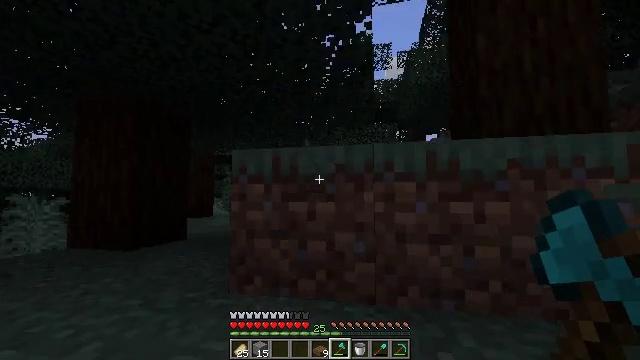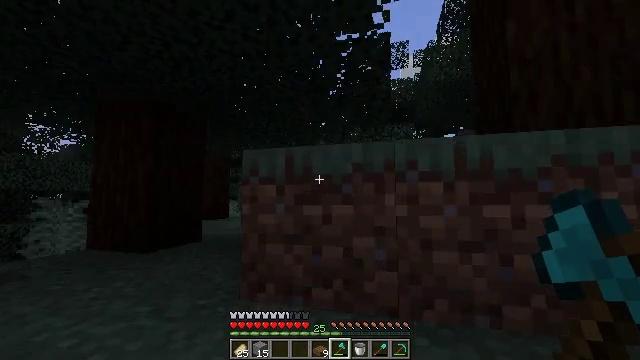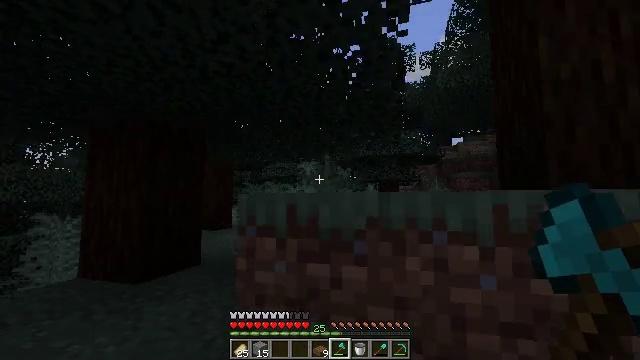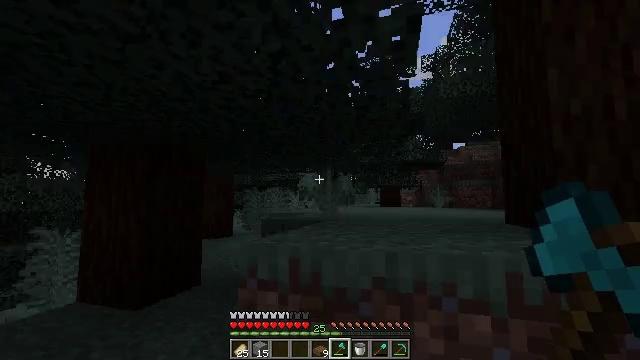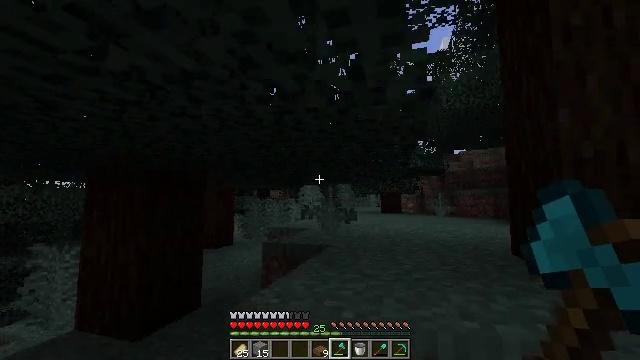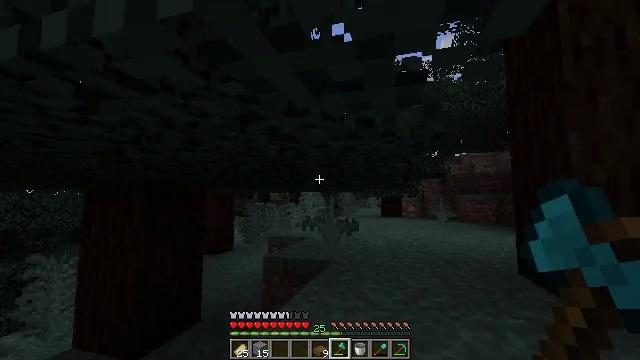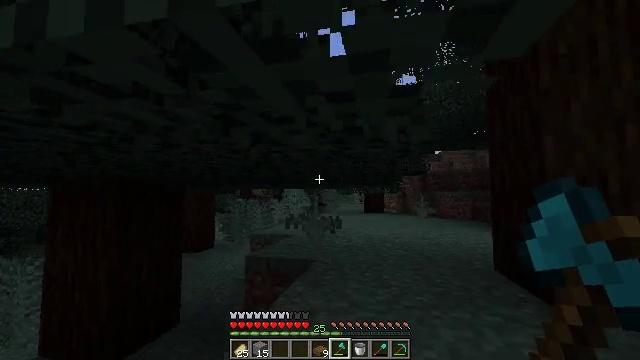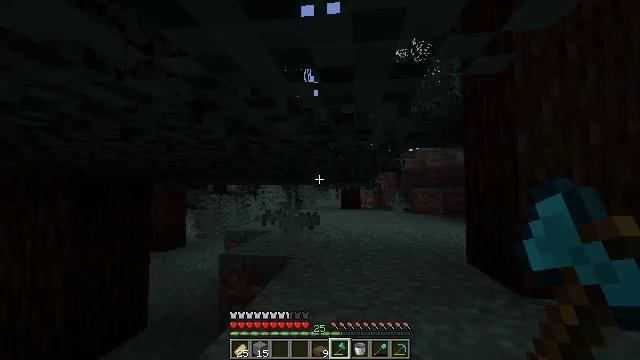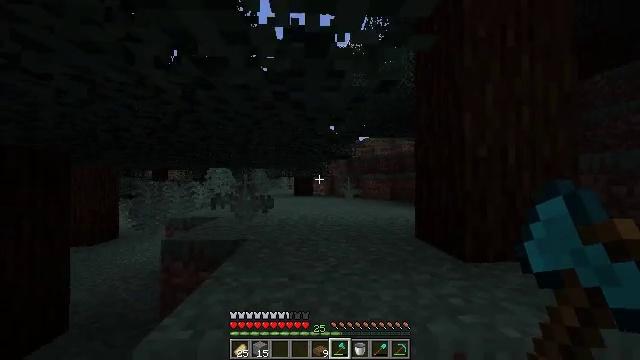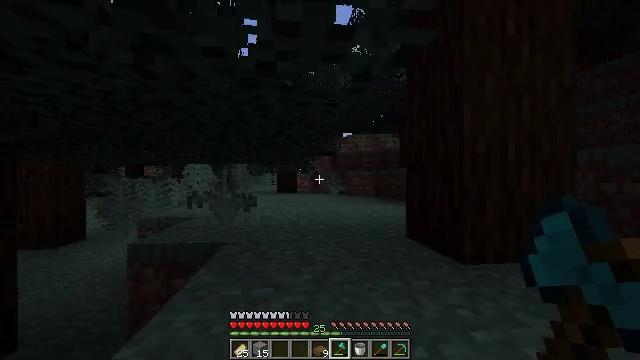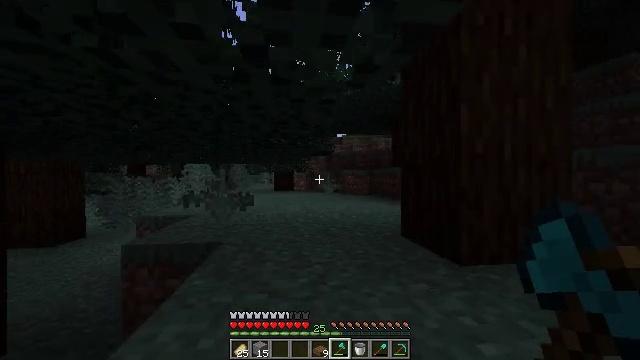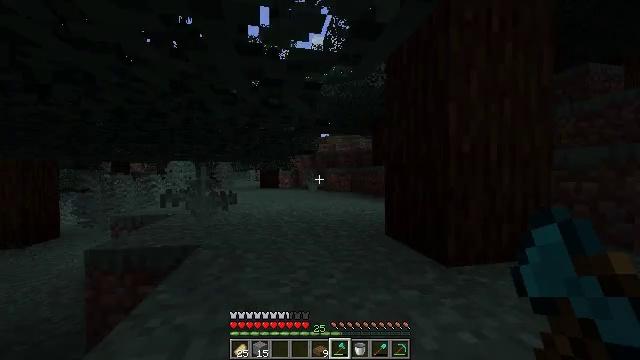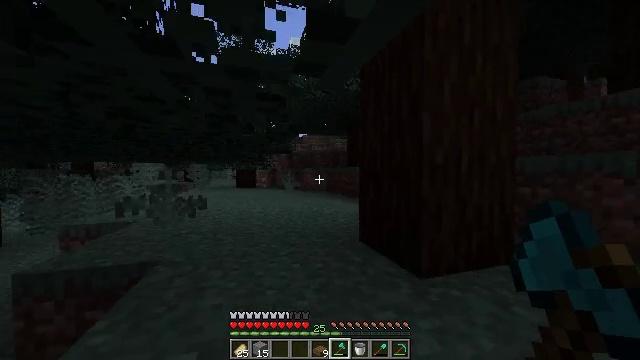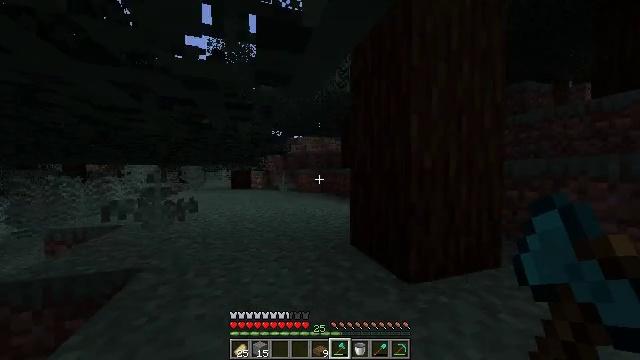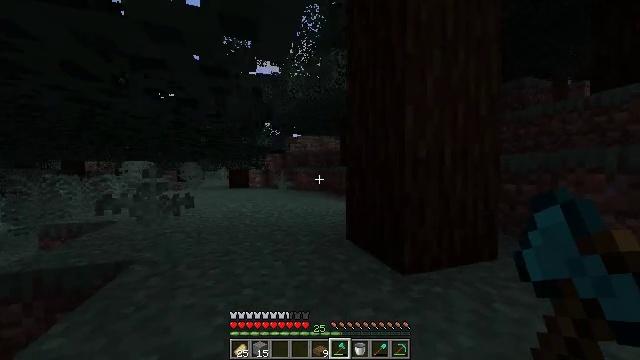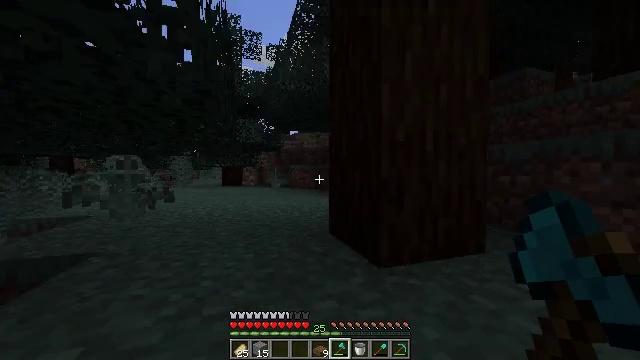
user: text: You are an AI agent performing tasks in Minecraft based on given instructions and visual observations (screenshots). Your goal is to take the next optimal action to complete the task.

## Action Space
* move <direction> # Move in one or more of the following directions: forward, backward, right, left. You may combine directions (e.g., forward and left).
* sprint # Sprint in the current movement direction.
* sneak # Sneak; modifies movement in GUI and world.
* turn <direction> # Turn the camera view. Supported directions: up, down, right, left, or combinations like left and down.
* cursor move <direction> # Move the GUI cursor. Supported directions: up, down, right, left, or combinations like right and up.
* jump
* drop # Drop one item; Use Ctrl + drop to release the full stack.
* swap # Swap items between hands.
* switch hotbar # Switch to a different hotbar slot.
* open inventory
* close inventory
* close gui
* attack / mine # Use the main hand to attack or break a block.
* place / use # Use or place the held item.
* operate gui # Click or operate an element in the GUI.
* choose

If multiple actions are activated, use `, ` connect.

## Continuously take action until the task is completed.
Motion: motion action
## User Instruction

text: Kill mobs.
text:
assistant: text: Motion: move forward, turn left
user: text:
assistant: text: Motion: move forward, turn left, jump
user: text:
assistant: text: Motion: move forward, jump
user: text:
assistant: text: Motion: move forward, jump
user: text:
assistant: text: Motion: move forward, jump
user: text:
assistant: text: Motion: move forward, turn right and down, jump
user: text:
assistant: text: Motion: move forward, turn right, jump
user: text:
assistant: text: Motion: move forward, turn right and down, jump
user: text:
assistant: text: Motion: move forward, sprint, turn right, jump
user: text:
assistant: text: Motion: move forward, sprint, turn right, jump
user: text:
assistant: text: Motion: move forward, sprint, turn right, jump
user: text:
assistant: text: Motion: move forward, sprint, turn right, jump
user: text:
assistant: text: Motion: move forward, turn right, jump
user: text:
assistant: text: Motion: move forward, jump
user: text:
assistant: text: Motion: move forward and move right, jump
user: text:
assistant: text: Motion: move forward and move right, jump
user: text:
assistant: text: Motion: move forward and move right, turn left, jump
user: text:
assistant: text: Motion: move forward and move right, turn left and up, jump
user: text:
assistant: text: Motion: move forward, sprint, turn left and up, jump
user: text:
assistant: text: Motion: move forward, sprint, turn left, jump
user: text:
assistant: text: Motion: move forward, sprint, jump
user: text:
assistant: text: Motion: move forward, sprint, jump
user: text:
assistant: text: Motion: move forward, sprint, turn left, jump
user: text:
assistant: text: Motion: move forward, sprint, jump
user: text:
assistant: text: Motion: move forward, turn left, jump
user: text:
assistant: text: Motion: move forward, turn left, jump
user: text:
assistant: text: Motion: move forward, turn left, jump
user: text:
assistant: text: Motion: move forward, jump
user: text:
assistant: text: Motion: move forward, jump
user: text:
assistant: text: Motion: move forward, jump